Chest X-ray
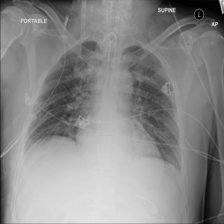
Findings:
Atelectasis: negative
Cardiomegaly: negative
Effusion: negative
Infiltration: negative
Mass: negative
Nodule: negative
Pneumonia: negative
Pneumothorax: negative
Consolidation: negative
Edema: negative
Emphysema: negative
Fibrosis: negative
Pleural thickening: negative
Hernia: negative